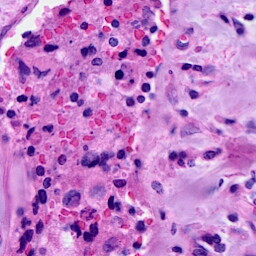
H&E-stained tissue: Breast